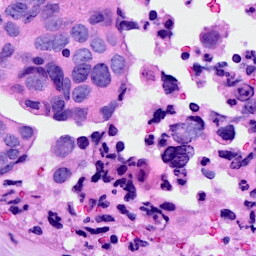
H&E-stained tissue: Breast